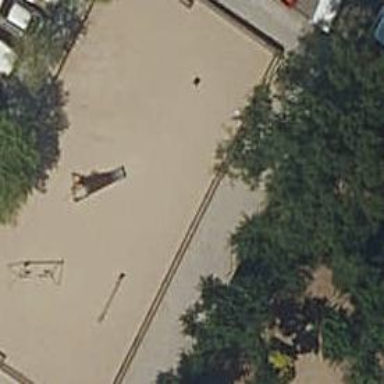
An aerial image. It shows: Playground area for leisure activities on the land.